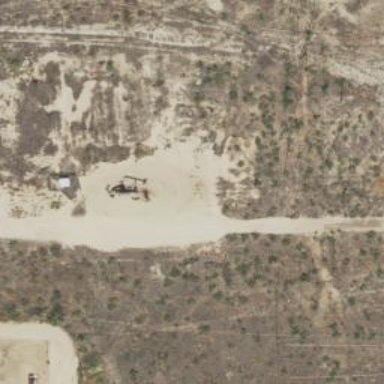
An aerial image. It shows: Petroleum well.